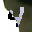
Label: 4